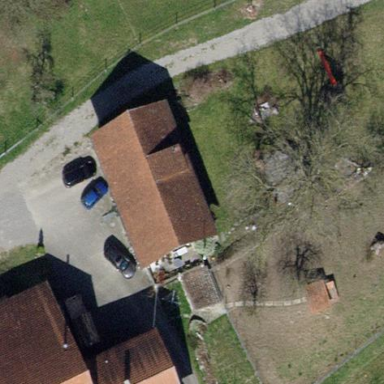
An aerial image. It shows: Farm building with gabled roof.